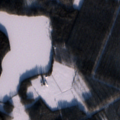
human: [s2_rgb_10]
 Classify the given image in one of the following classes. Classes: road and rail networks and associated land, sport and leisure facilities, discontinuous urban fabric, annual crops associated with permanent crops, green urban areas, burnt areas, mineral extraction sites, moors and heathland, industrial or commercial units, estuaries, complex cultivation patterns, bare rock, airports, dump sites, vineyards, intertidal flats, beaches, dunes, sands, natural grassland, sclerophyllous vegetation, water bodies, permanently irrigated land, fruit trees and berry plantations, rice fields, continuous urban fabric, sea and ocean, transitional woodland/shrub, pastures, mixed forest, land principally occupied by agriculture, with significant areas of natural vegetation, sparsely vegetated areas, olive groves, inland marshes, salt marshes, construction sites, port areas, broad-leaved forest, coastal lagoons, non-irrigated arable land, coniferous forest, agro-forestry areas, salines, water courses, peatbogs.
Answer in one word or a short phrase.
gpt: coniferous forest, transitional woodland/shrub, water bodies